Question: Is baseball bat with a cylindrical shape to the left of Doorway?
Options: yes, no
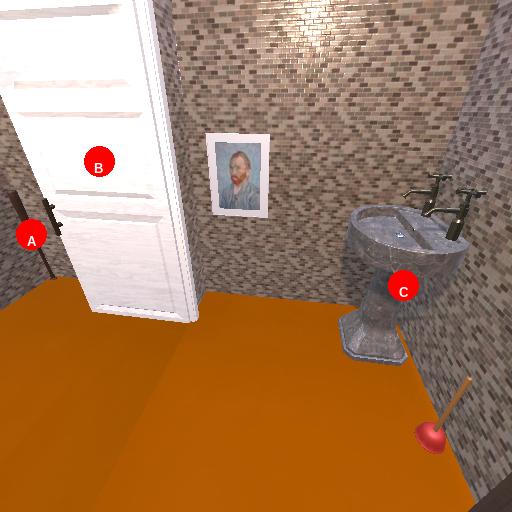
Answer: yes